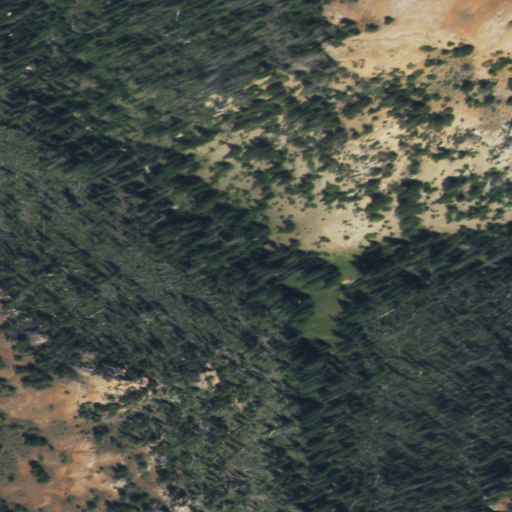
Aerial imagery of valley in Wyoming named South Fork Bear Gulch containing evergreen forest, shrub, and grassland